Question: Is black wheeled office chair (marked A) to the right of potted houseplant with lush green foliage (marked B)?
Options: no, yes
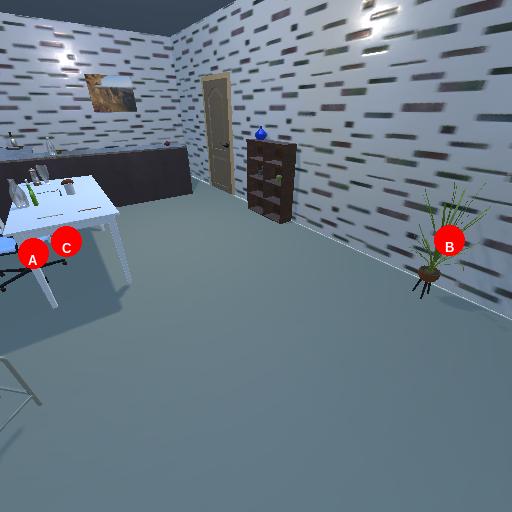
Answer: no